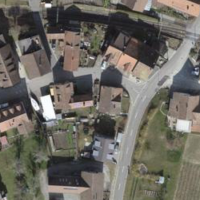
EUNIS habitat code: 54
Species observed at this site:
Cydonia oblonga